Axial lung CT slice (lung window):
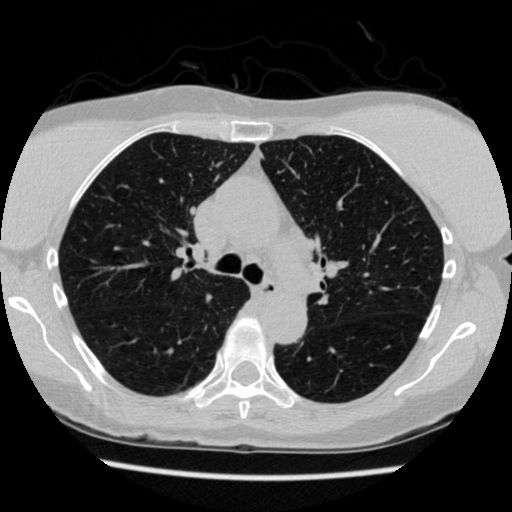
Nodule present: no